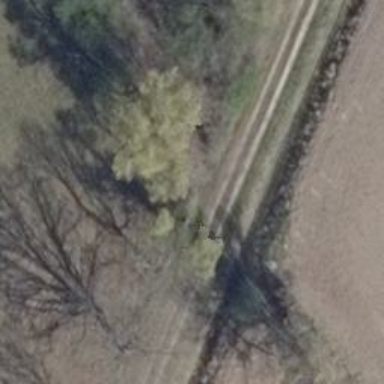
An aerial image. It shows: Row of trees in natural setting.